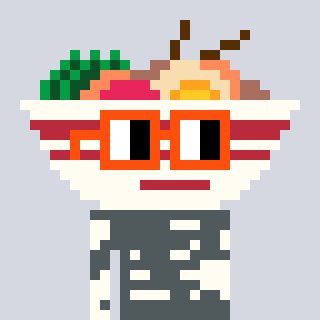
a pixel art character with square orange glasses, a noodles-shaped head and a grayscale-colored body on a cool background